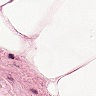
Metastatic tissue present: no